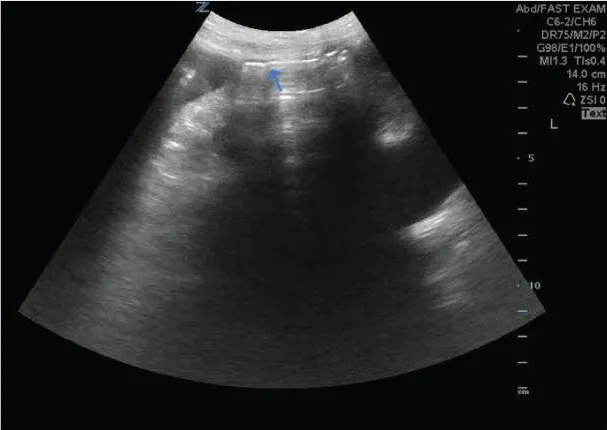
(c): A point of care ultrasound (POCUS) image of the right upper quadrant in sagittal orientation showing a-lines within the abdomen (arrow) with reverberation artifact.
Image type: radiology (ultrasound)